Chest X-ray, PA view. Patient: 27 years old, sex M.
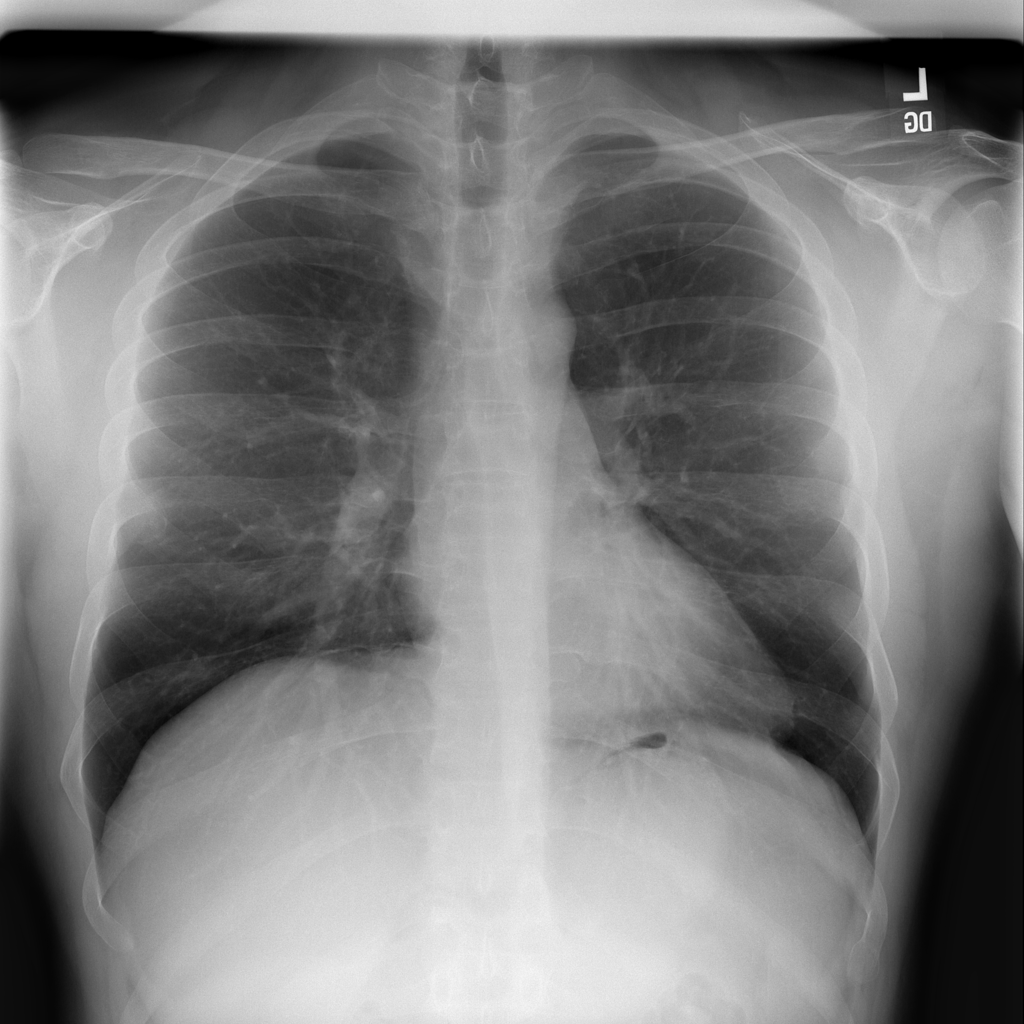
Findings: No Finding